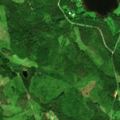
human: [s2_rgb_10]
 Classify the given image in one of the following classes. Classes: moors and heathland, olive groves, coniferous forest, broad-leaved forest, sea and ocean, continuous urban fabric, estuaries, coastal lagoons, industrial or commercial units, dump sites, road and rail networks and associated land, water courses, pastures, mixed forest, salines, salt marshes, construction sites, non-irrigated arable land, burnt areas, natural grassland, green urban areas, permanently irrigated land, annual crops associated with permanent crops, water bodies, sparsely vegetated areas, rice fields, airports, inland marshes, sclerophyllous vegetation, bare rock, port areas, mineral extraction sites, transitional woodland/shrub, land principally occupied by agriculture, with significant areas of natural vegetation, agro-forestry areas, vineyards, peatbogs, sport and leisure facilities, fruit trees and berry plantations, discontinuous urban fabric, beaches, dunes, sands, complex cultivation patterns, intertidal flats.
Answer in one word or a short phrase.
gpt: mixed forest, water bodies